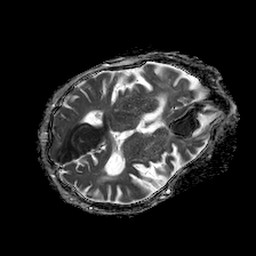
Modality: ADC
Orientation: axial
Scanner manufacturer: philips
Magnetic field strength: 1.5 T
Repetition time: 4.6 s
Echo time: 0.08631 s